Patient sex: M
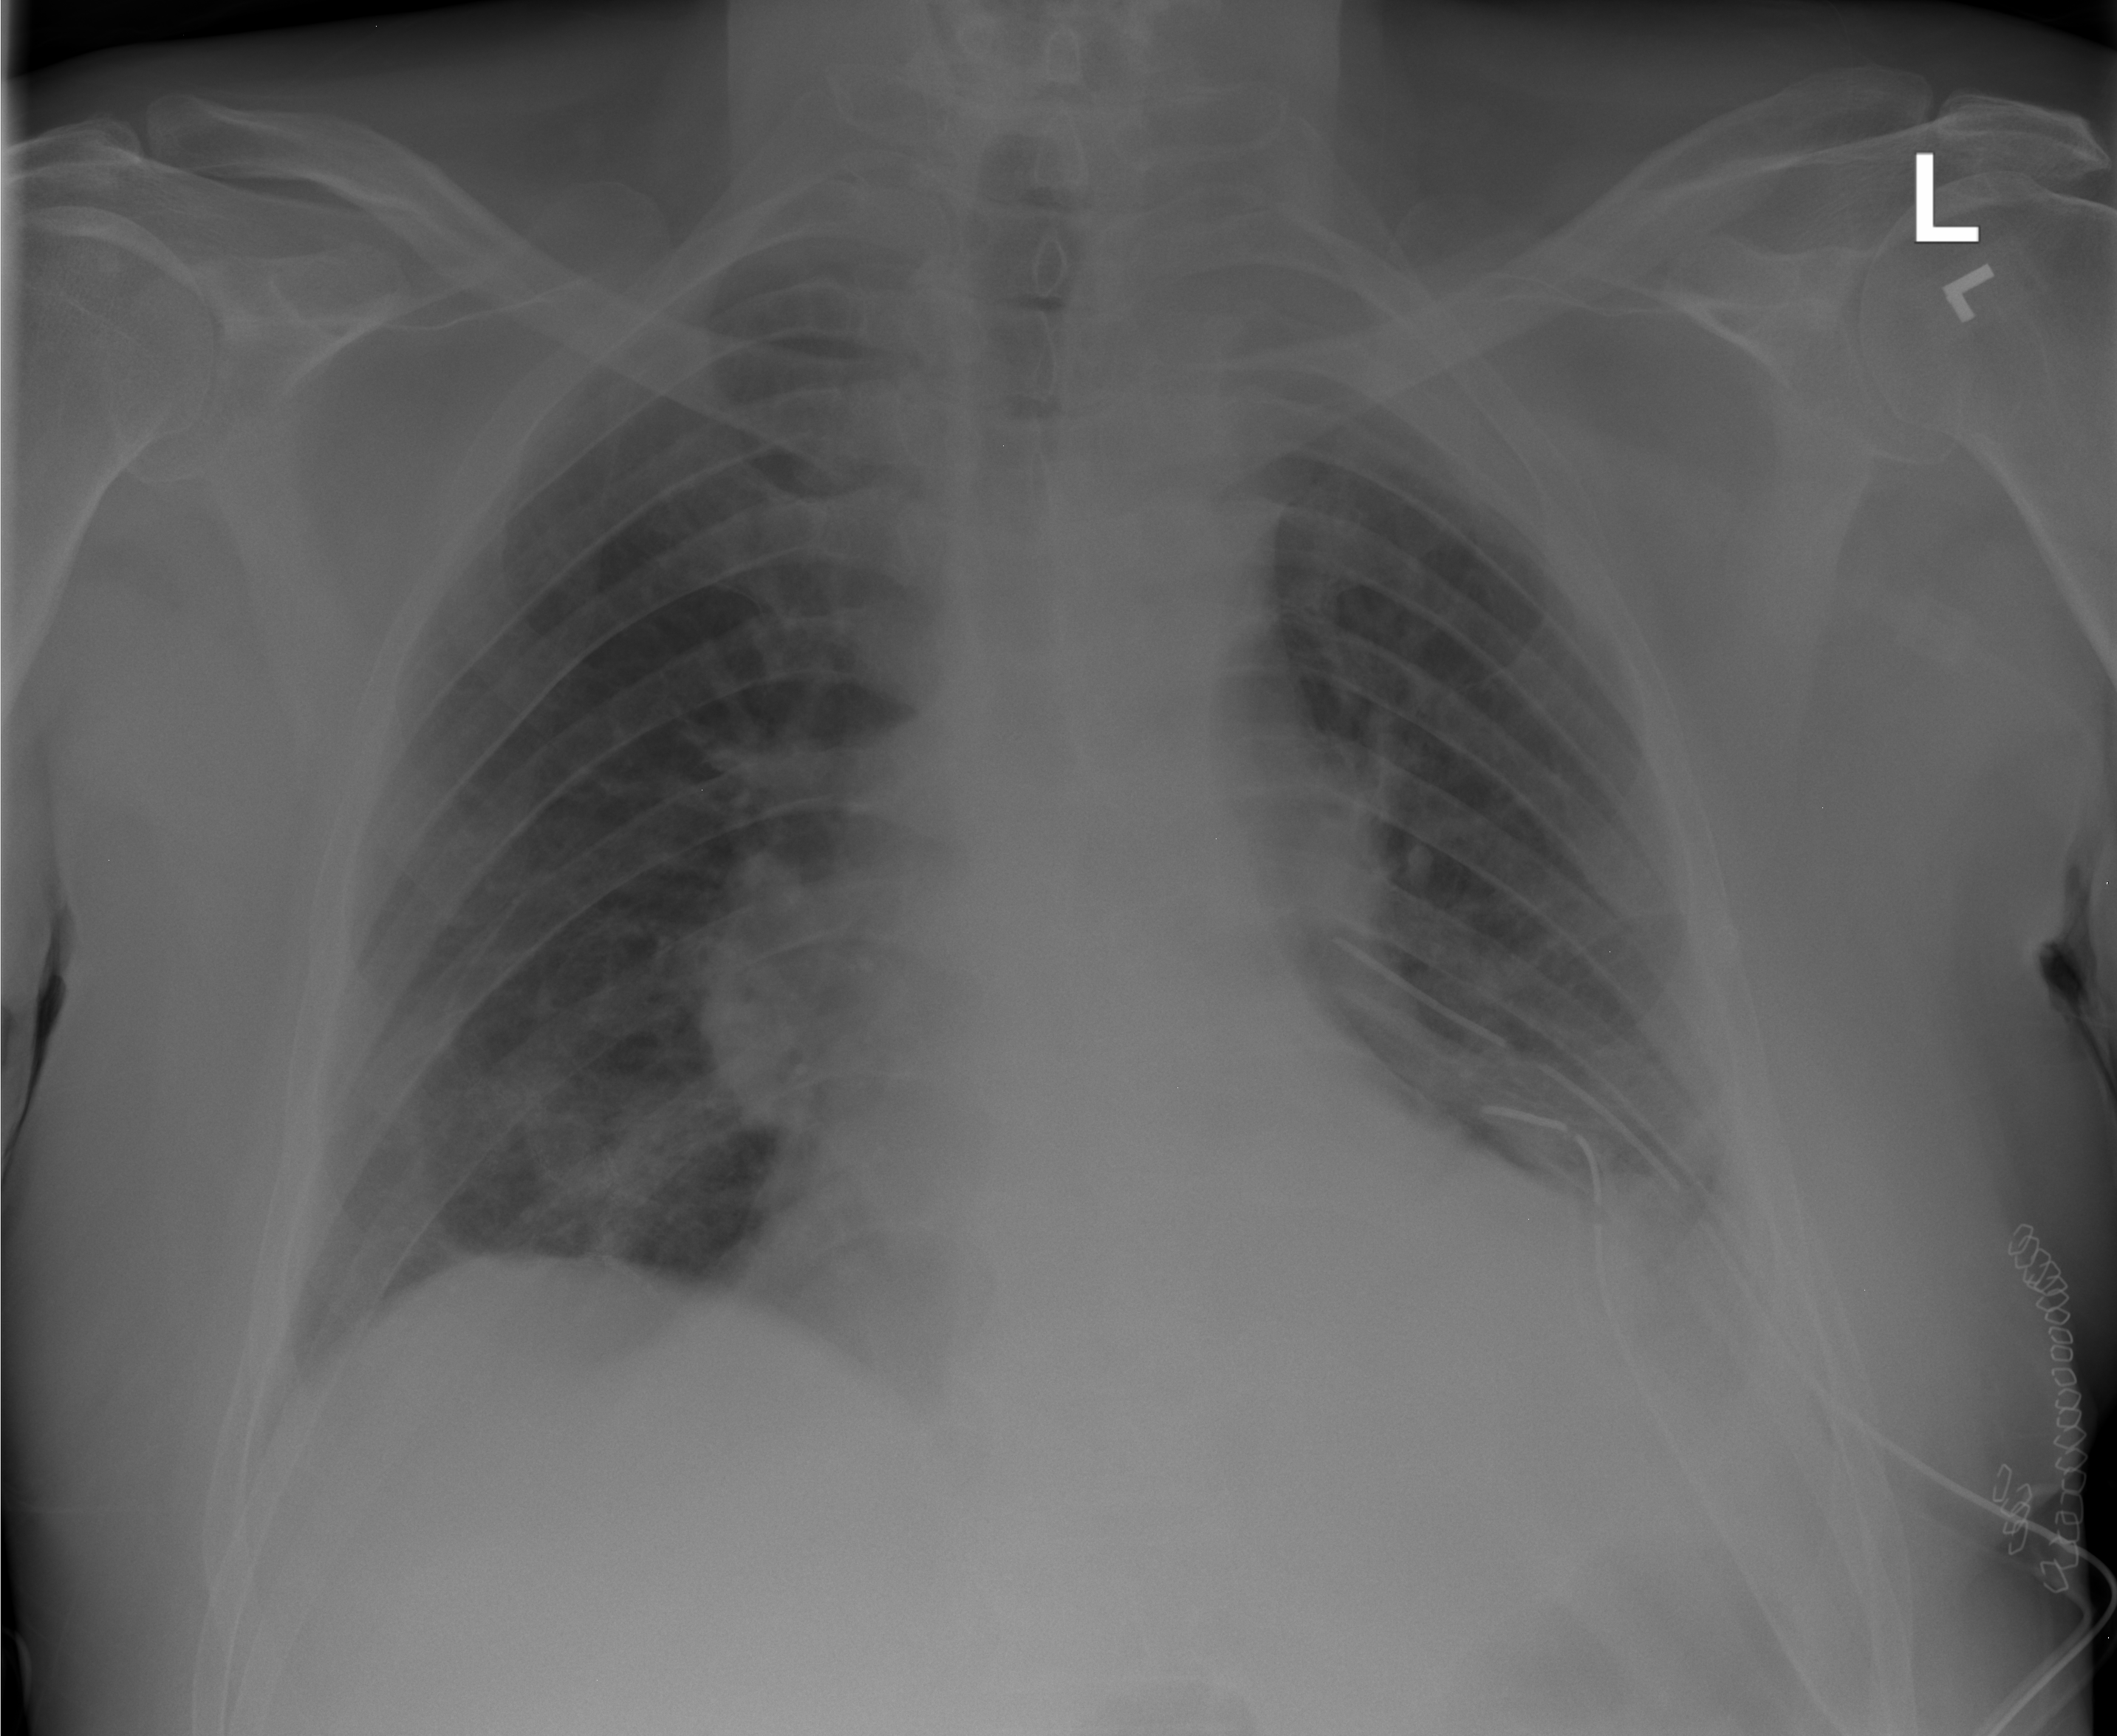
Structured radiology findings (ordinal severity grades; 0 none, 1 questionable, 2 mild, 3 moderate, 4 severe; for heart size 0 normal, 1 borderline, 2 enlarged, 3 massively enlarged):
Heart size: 1
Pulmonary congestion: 1
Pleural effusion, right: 0
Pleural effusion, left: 2
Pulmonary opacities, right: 1
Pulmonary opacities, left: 1
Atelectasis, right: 1
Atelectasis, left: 2